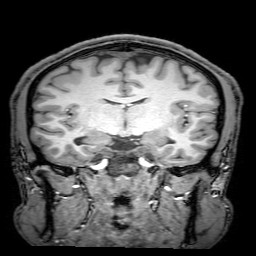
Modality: T1w
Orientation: sagittal